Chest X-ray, PA view. Patient: 55 years old, sex M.
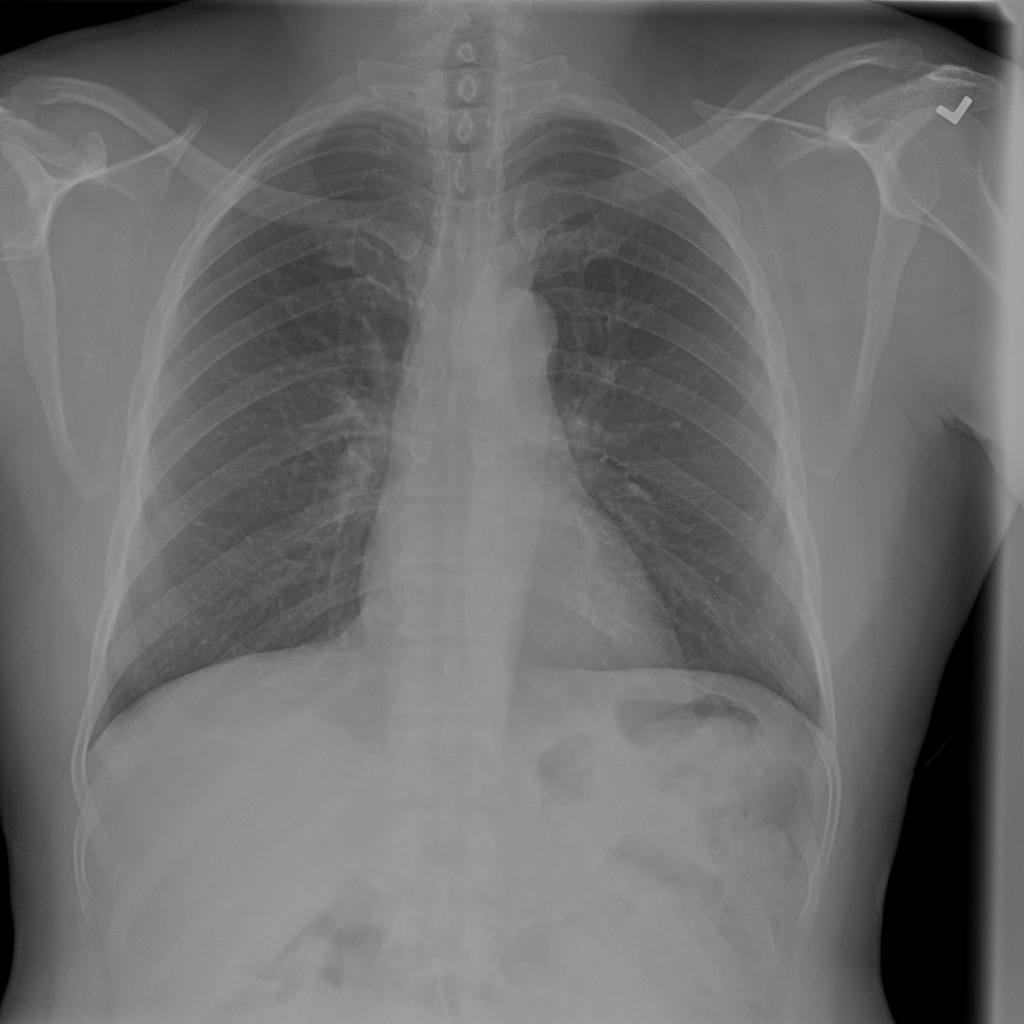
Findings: No Finding